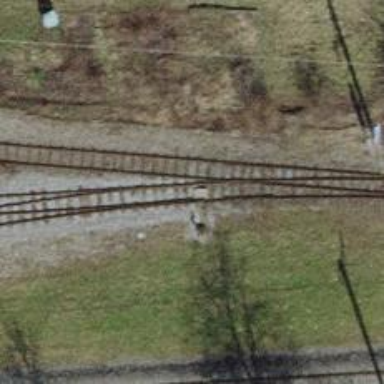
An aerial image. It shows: Railway switch.